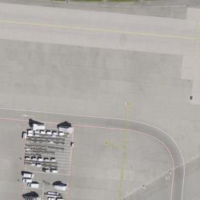
EUNIS habitat code: 57
Species observed at this site:
Milvus milvus
Corvus corone
Buteo buteo
Coloeus monedula